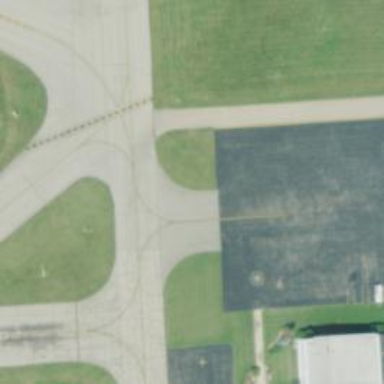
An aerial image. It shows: Image of taxiway at airport.